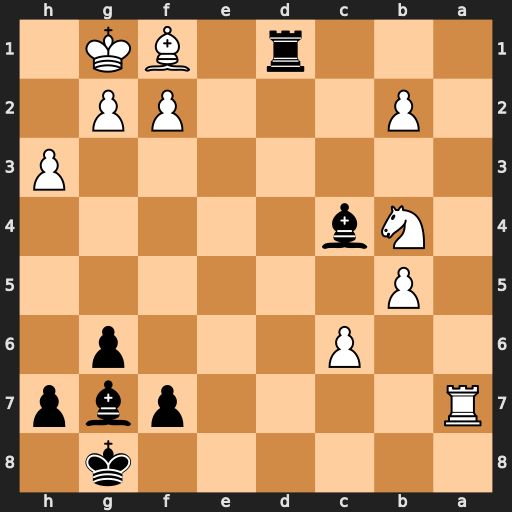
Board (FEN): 6k1/R4pbp/2P3p1/1P6/1Nb5/7P/1P3PP1/3r1BK1
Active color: b
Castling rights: -
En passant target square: -
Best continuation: Rxf1+ Kh2 Be5+ f4 Bxf4+